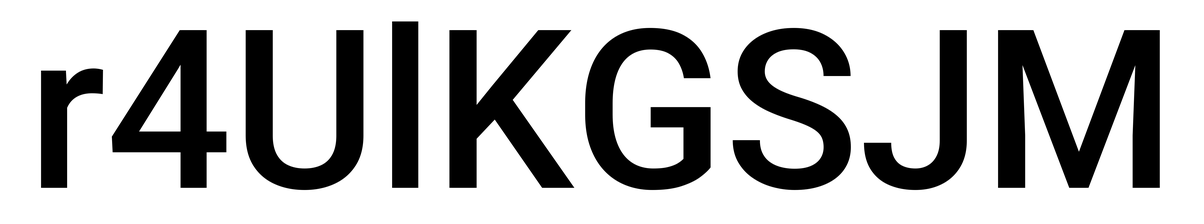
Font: Roboto_Medium